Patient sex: F
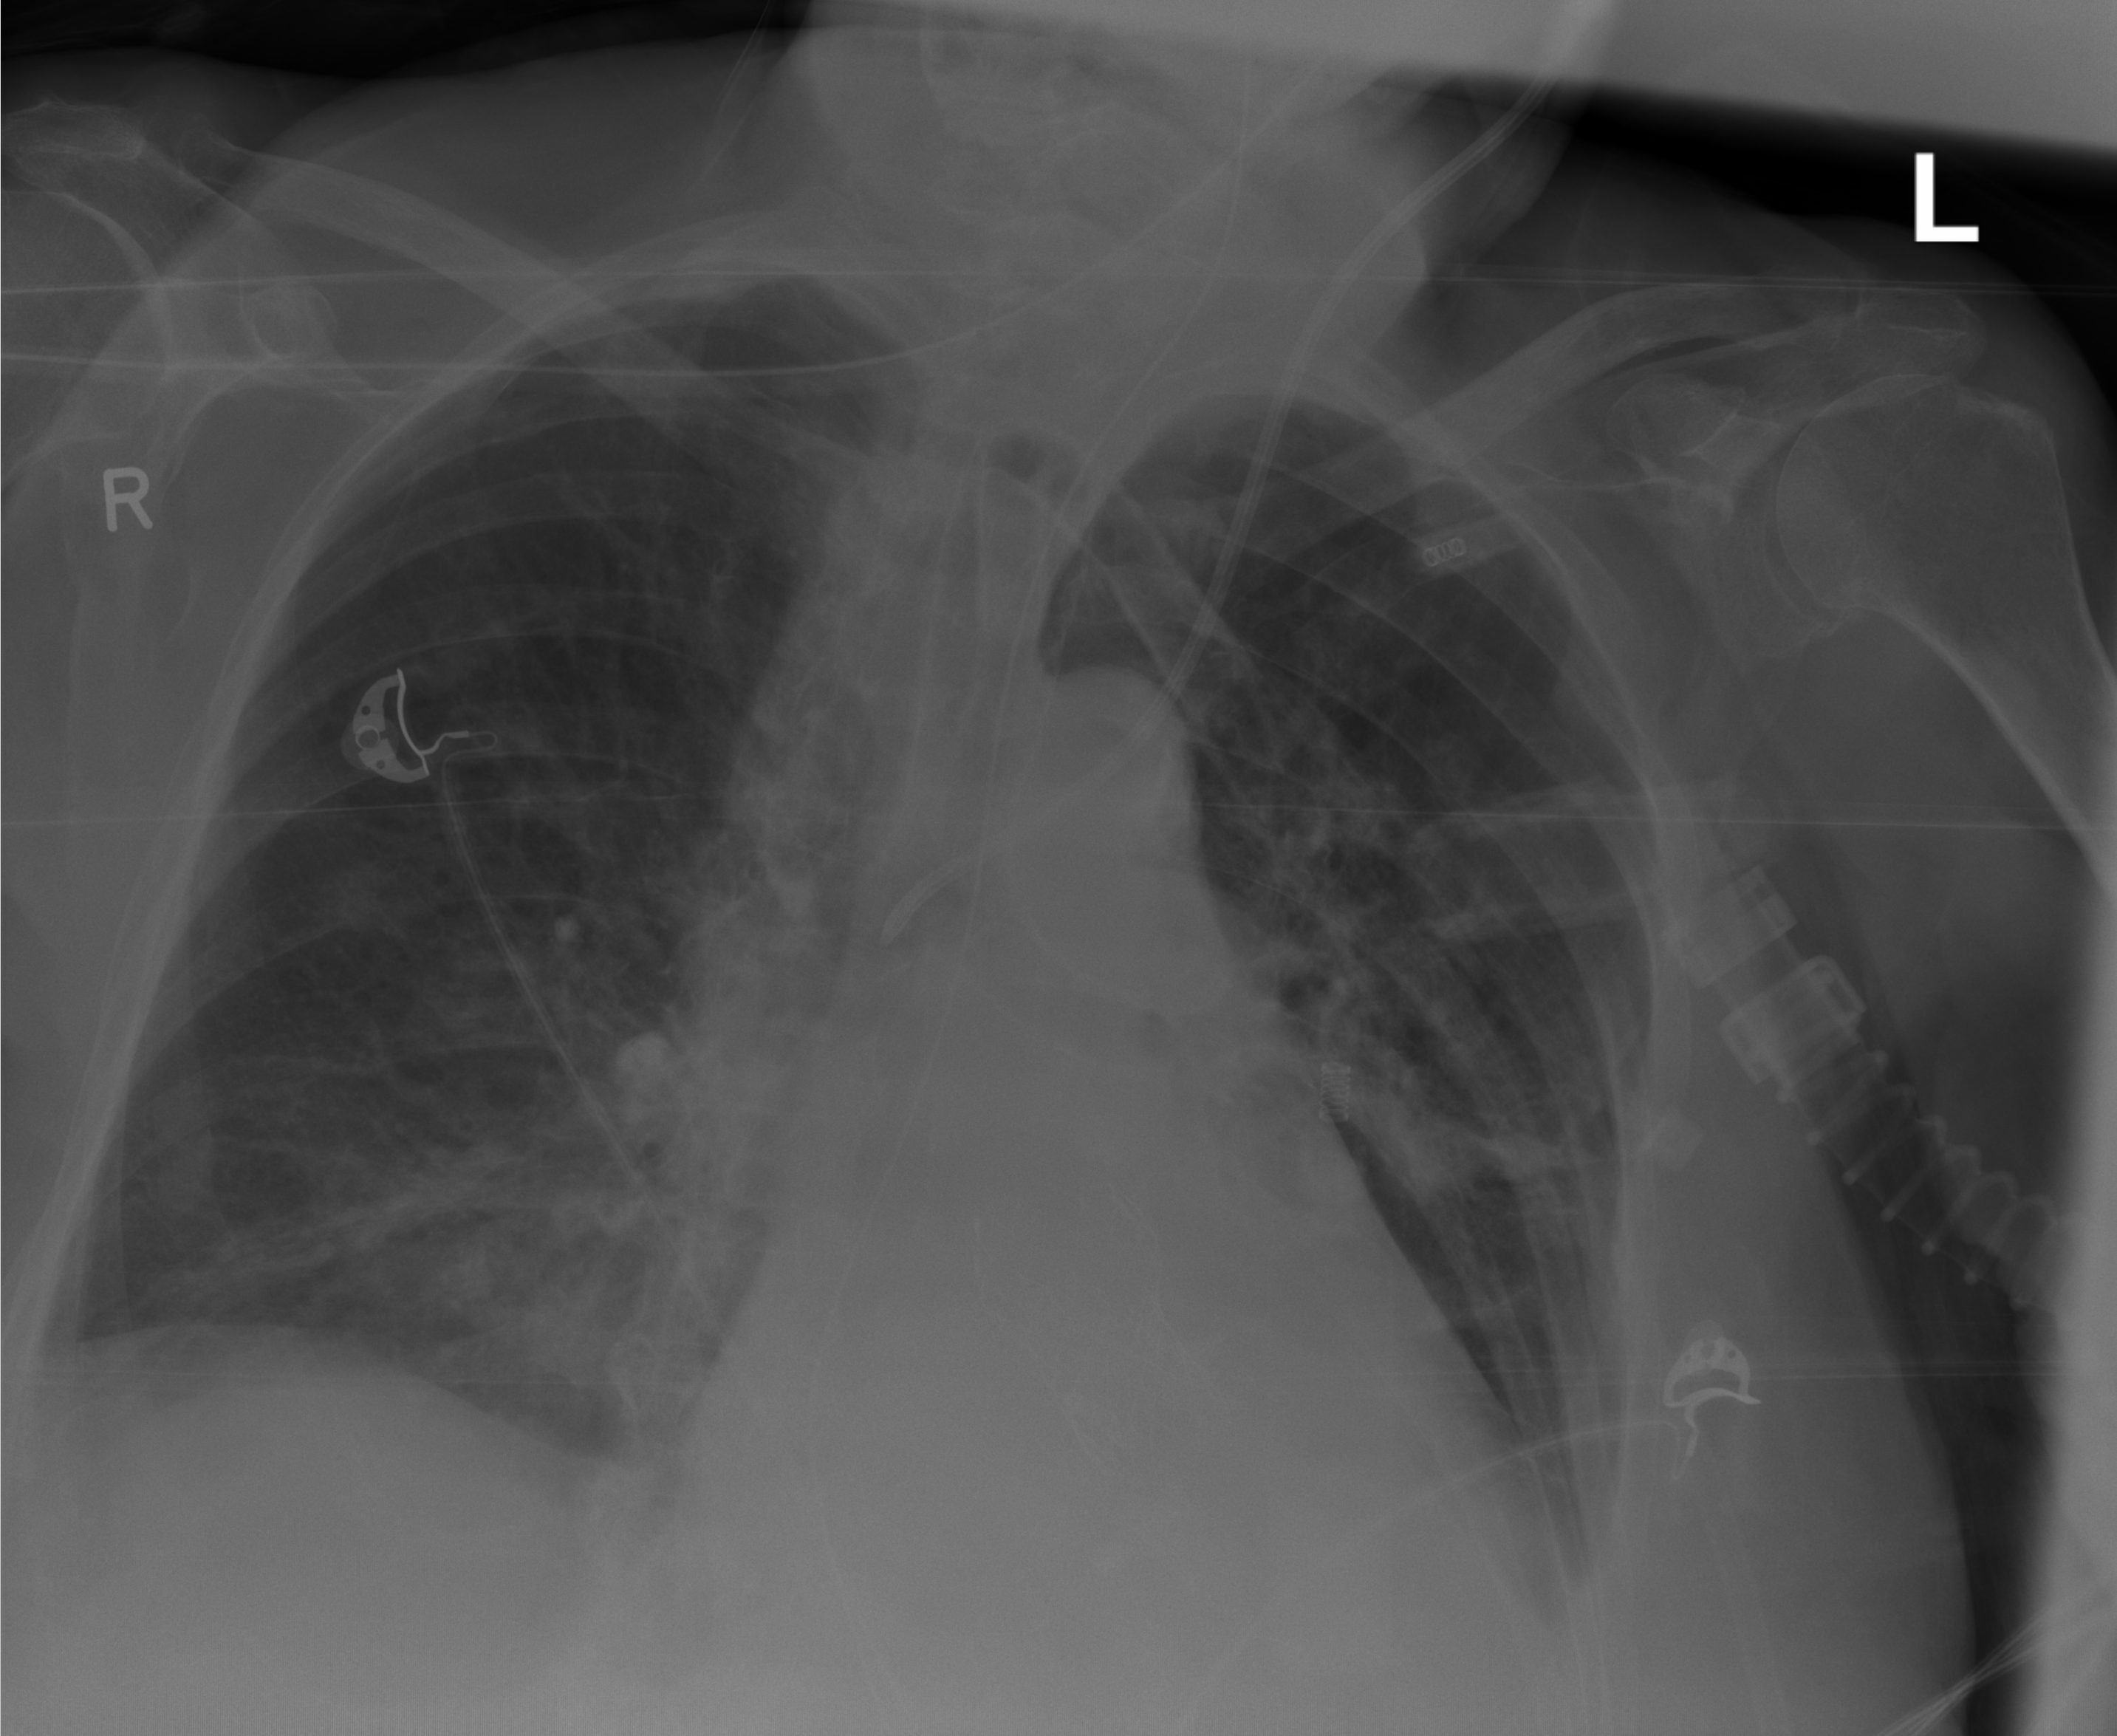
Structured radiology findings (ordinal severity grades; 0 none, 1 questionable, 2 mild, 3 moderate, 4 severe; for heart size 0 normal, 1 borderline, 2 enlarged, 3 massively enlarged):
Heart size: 2
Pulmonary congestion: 0
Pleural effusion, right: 0
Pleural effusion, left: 2
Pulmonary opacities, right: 1
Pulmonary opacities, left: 2
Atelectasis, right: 2
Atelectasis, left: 2